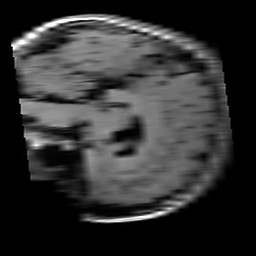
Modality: T1w
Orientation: sagittal
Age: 19
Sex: female
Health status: healthy
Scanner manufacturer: siemens
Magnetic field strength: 3 T
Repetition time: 4.1 s
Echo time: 0.0085 s